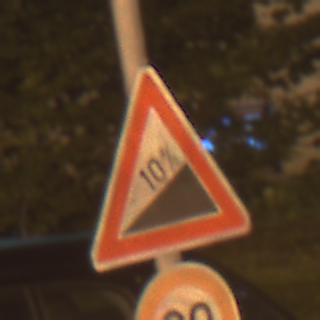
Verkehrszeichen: Steigung10
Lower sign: Geschwindigkeit80
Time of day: Night
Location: Outdoor (Urban)
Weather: Clear
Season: NotSpecified
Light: Artificial